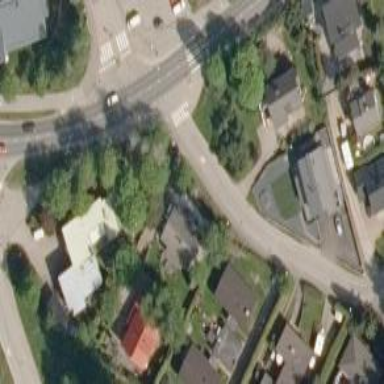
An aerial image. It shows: Road with "give way" sign.